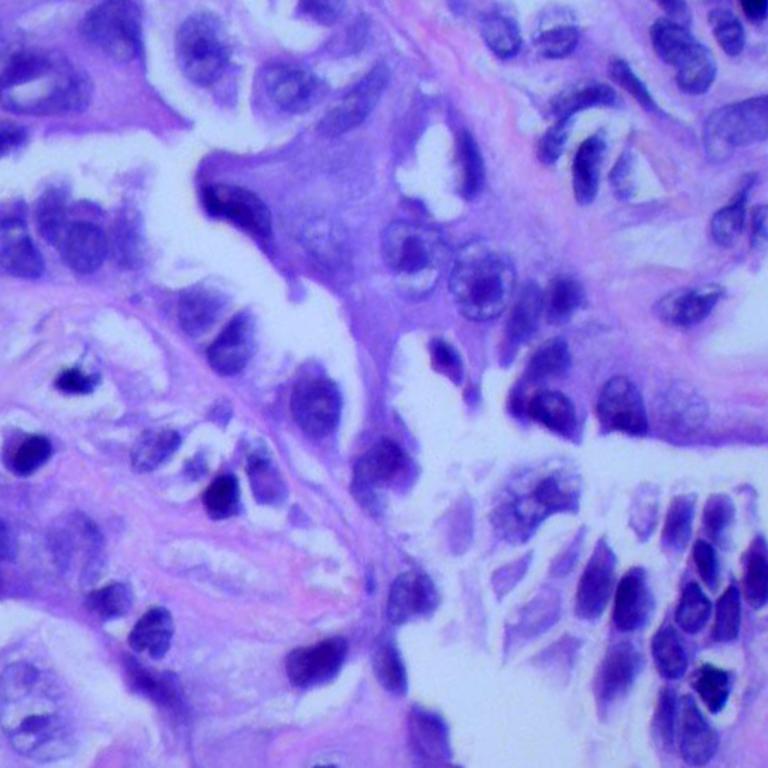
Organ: lung
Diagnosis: adenocarcinomas